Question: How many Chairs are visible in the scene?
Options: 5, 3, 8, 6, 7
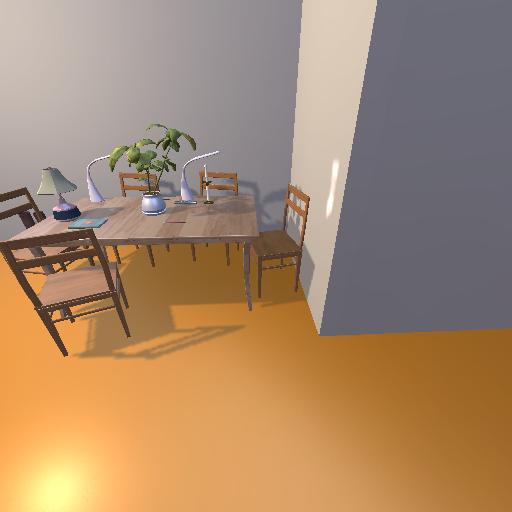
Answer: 5